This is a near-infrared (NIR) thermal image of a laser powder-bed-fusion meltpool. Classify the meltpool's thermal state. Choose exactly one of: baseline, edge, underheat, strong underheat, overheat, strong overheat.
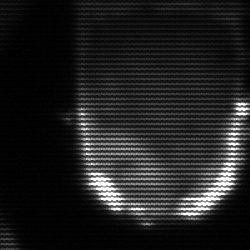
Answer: baseline